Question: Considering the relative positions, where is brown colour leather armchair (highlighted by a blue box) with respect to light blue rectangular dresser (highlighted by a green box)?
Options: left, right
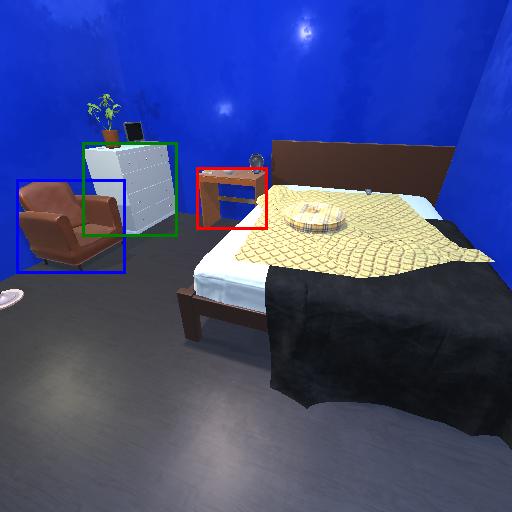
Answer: left